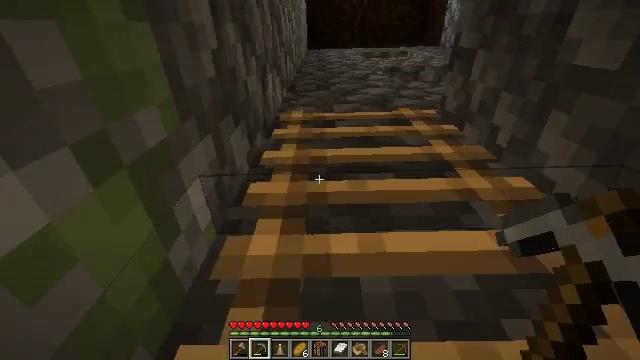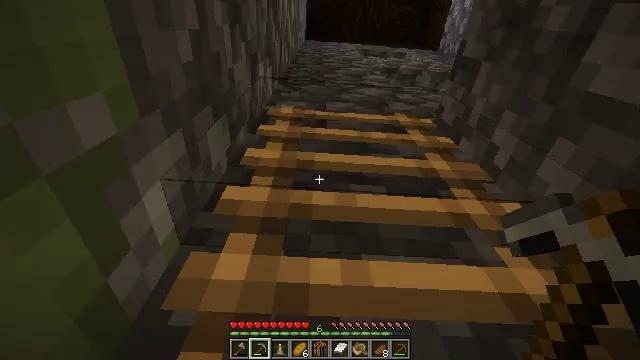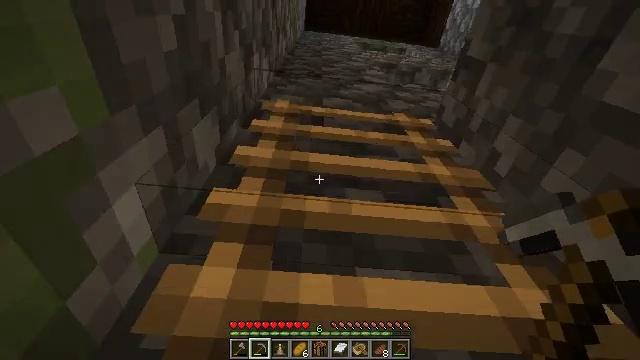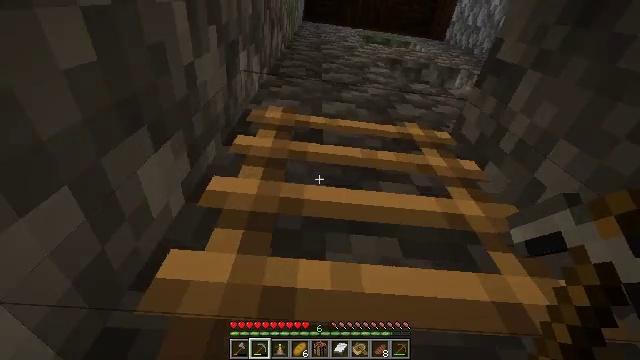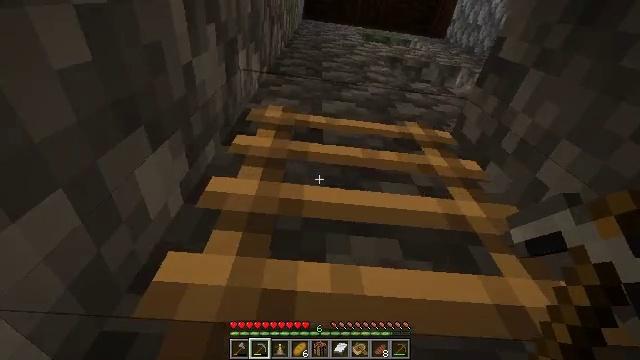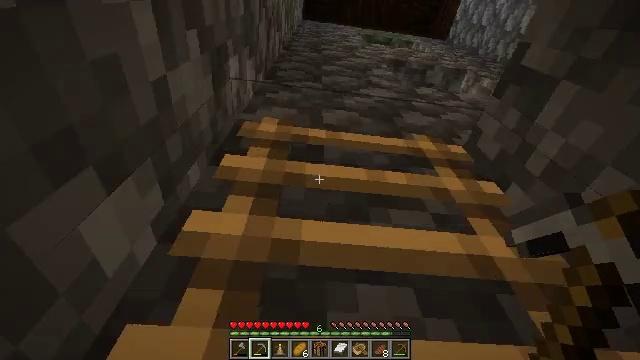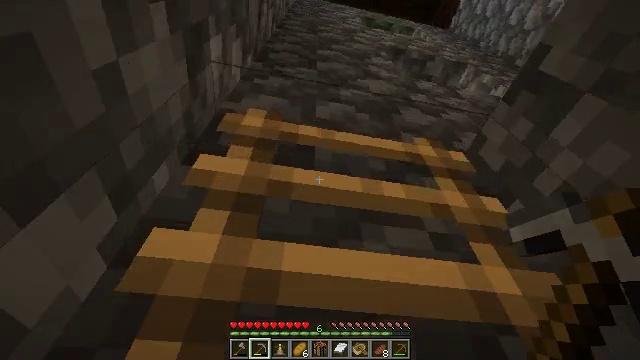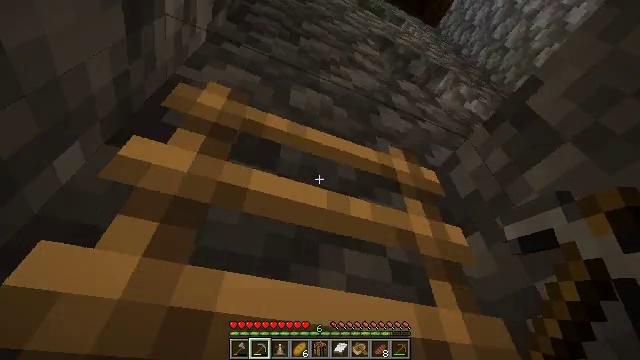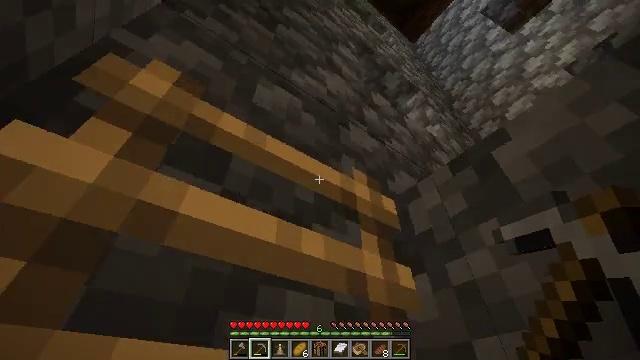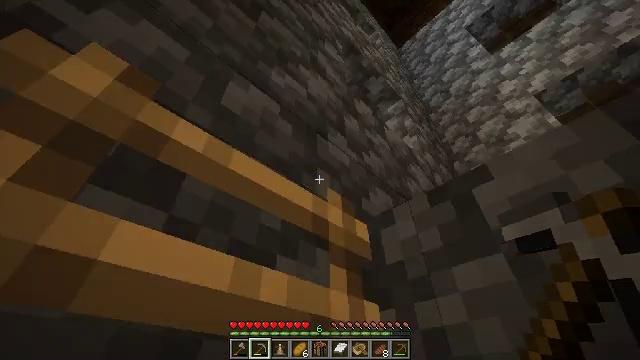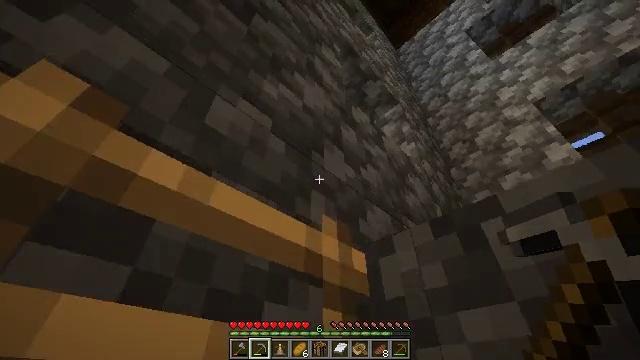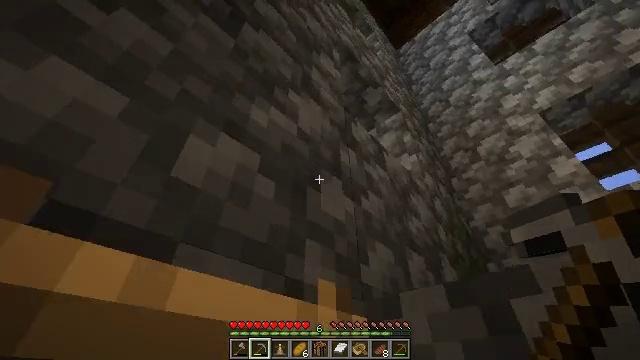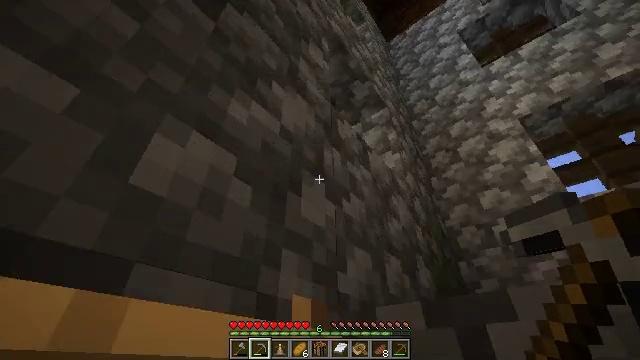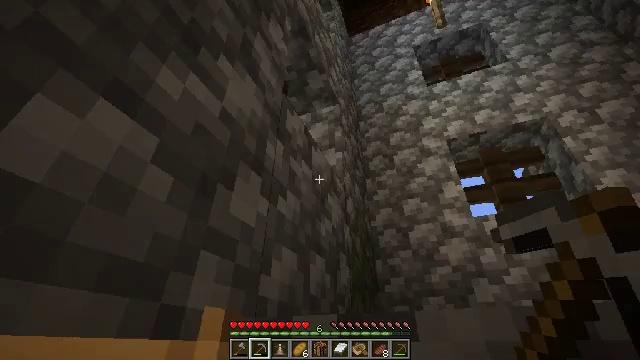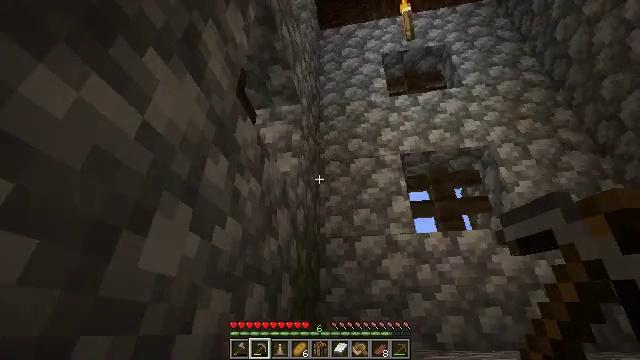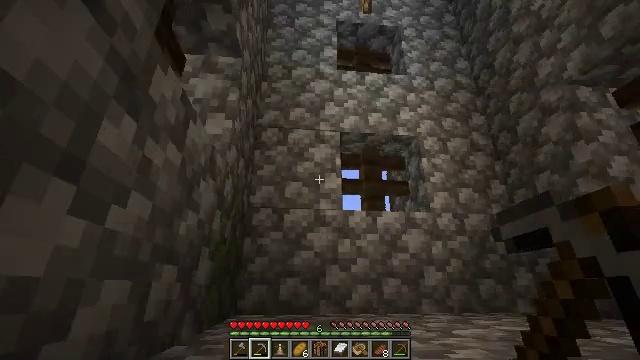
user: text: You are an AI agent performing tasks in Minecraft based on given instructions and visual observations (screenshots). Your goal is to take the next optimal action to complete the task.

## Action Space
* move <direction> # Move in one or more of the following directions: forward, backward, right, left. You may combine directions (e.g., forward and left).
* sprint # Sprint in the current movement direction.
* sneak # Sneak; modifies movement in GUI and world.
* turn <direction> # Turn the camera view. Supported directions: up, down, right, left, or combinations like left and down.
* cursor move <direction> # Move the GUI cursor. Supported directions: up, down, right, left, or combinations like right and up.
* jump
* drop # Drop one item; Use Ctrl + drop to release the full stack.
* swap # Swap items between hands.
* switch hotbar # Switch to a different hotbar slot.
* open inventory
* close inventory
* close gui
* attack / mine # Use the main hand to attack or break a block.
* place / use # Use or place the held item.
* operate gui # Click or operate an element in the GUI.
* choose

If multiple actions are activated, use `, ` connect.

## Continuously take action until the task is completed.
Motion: motion action
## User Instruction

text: Pick up the purple carpet from the ground.
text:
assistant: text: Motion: move forward and move left, sprint, turn right and down, jump
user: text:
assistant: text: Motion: move forward and move left, sprint, turn right and down, jump
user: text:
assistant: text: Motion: move forward and move left, sprint, turn down, jump
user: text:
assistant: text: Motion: move forward and move left, sprint, jump
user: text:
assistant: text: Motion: move forward and move left, sprint, jump
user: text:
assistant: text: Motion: move forward and move left, sprint, turn right and down, jump
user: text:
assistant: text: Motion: move forward and move left, sprint, turn right and down, jump
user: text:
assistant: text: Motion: move forward and move left, sprint, turn right and down, jump
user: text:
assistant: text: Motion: move forward and move left, sprint, turn right and down, jump
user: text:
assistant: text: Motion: move forward and move left, sprint, turn right, jump
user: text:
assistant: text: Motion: move forward and move left, sprint, turn right, jump
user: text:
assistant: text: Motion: move forward and move left, sprint, turn right and down, jump
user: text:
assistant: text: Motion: move forward and move left, sprint, turn right and down, jump
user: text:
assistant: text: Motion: move forward and move left, sprint, turn right and down, jump
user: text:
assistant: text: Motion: move forward and move left, sprint, turn right and down, jump
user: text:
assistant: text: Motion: move forward and move left, sprint, turn right and down, jump
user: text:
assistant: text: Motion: move forward and move left, sprint, jump
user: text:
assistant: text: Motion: move forward and move left, sprint, jump
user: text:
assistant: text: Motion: move forward and move left, sprint, turn right and down, jump
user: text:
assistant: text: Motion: move forward and move left, sprint, turn right and down, jump
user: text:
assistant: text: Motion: move forward and move left, sprint, turn right and down, jump
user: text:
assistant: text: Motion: move forward and move left, sprint, turn right and down, jump
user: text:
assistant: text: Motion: move forward and move left, sprint, turn right, jump
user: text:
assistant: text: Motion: move forward and move left, sprint, turn right, jump
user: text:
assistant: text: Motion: move forward and move left, sprint, turn right, jump
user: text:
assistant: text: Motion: move forward and move left, sprint, turn right and up, jump
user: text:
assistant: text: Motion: move forward and move left, sprint, jump
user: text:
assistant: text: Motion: move forward and move left, sprint, jump
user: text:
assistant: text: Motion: move forward and move left, sprint, turn down, jump
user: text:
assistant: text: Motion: move forward and move left, sprint, turn right and down, jump